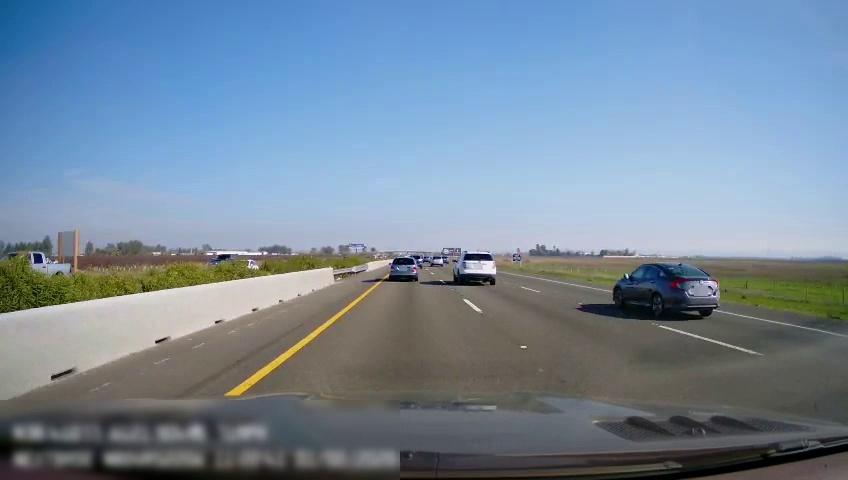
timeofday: Day
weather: Sunny
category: Drivable Space
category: Vehicles | Car
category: Vehicles | SUV
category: Vehicles | Car
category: Vehicles | Truck
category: Vehicles | Van
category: Vehicles | Car
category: Vehicles | SUV
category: Vehicles | SUV
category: Lanes | Current Lane
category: Lanes | Current Lane
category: Lanes | Alternate Lane
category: Lanes | Alternate Lane